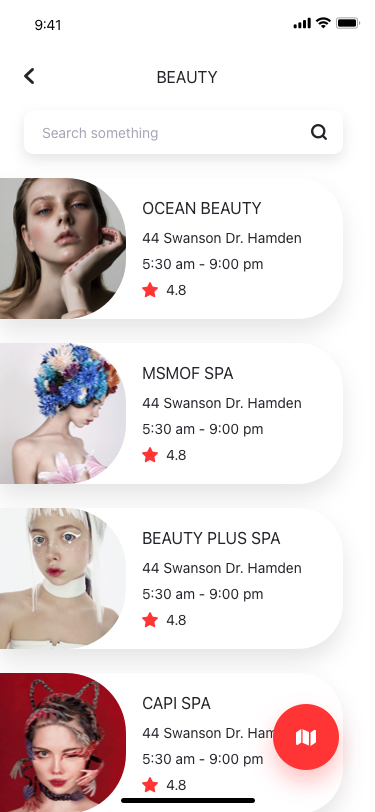
Text in this UI design:
OCEAN BEAUTY
44 Swanson Dr. Hamden
5:30 am - 9:00 pm
4.8
MSMOF SPA
44 Swanson Dr. Hamden
5:30 am - 9:00 pm
4.8
BEAUTY PLUS SPA
44 Swanson Dr. Hamden
5:30 am - 9:00 pm
4.8
CAPI SPA
44 Swanson Dr. Hamden
5:30 am - 9:00 pm
4.8
BEAUTY
Search something